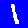
Digit: 1